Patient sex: F
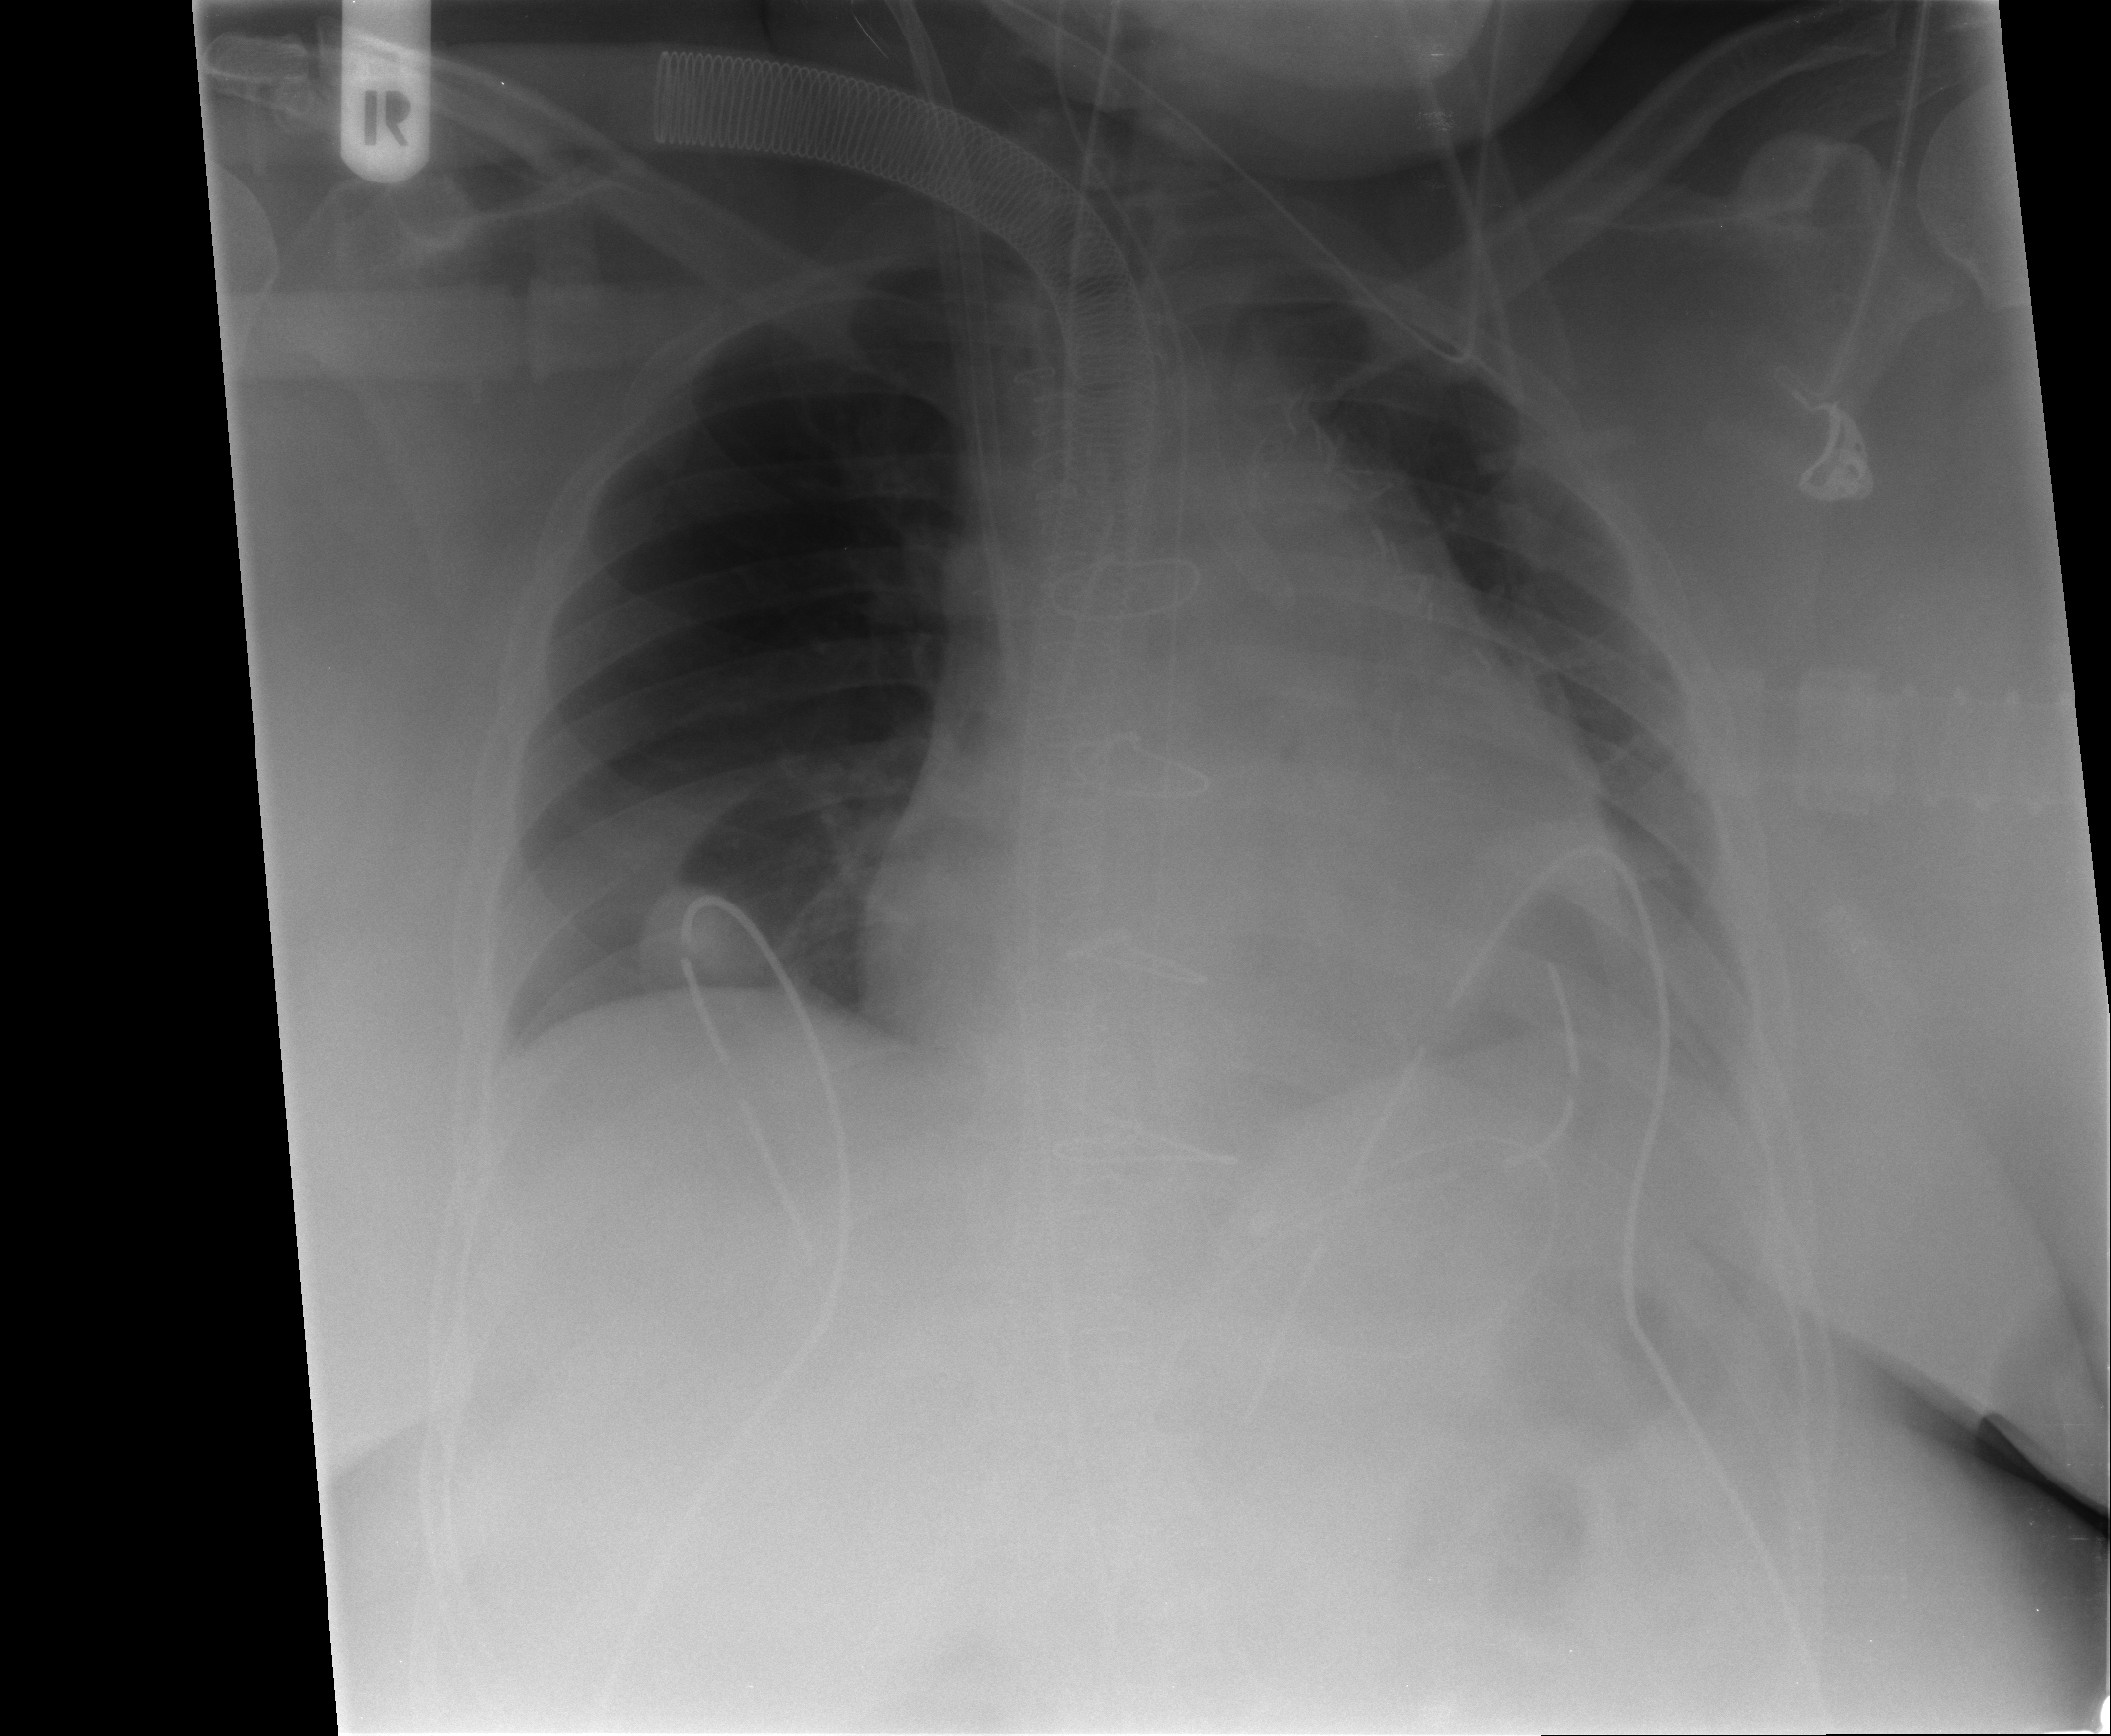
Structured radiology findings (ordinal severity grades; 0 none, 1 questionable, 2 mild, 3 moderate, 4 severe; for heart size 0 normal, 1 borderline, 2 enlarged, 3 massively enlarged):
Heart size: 2
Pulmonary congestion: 0
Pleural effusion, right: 0
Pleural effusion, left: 1
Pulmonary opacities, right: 0
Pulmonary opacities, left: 0
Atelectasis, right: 1
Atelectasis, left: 1